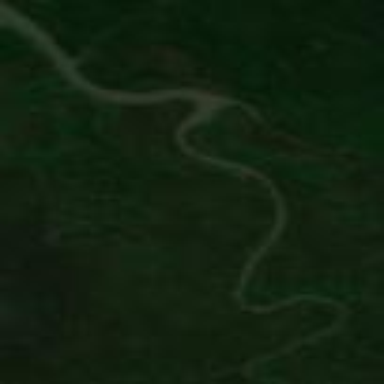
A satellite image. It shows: River flowing through natural landscape.